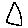
Label: triangle